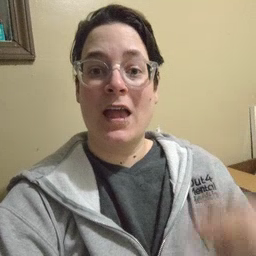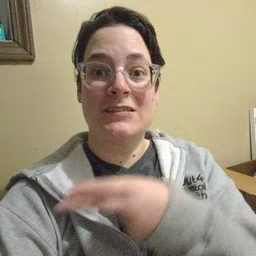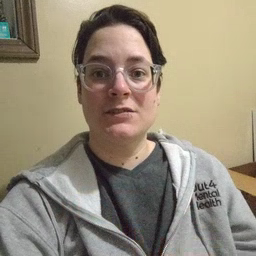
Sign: cut